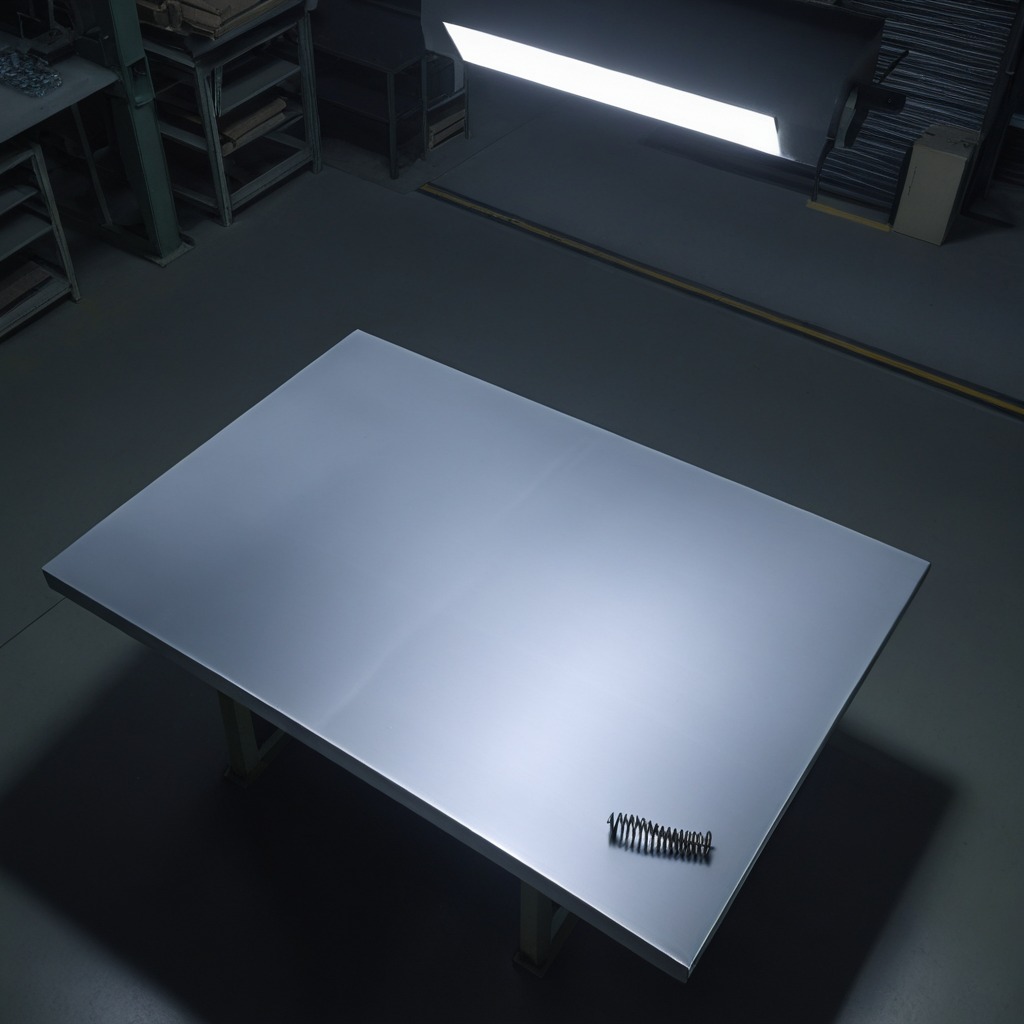
A coiled metal spring is lying on the clean empty table in the basement in the evening.